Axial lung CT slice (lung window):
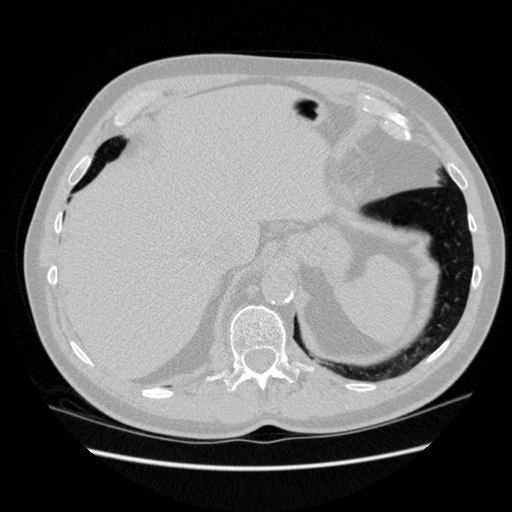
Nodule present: no